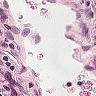
Metastatic tissue present: no